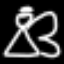
Label: angel